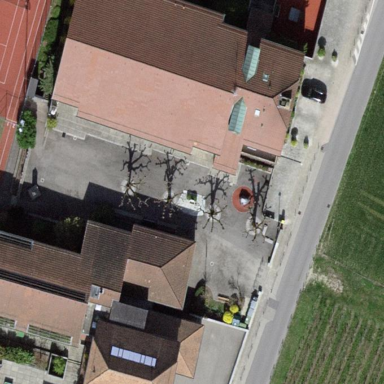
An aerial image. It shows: Community centre building.